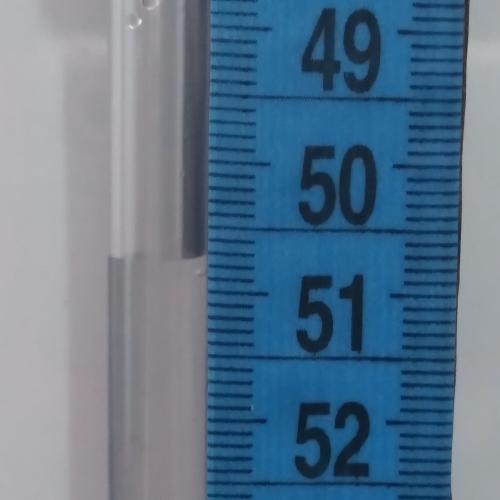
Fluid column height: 50.7 cm